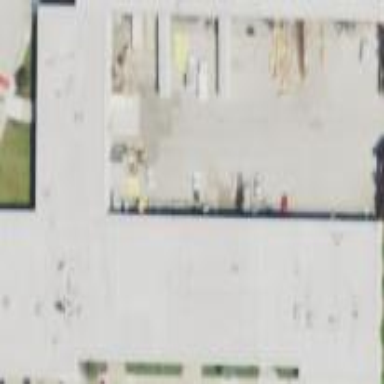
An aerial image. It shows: Commercial building.